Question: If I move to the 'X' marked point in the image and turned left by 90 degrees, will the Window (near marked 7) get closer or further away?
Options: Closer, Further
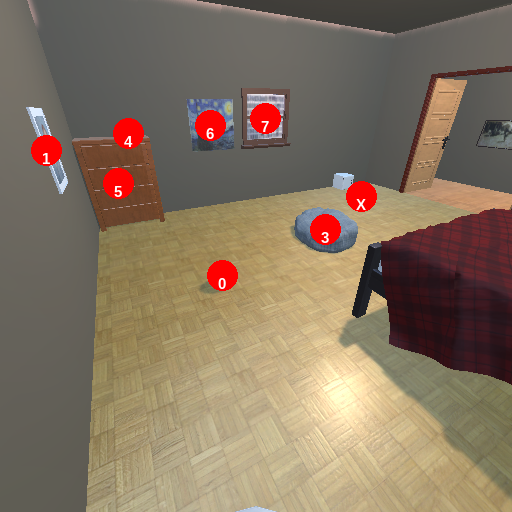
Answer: Closer